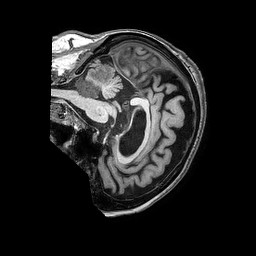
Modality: T1w
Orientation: sagittal
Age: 84
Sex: female
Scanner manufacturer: philips
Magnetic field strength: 3 T
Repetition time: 0.006952 s
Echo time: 0.003147 s